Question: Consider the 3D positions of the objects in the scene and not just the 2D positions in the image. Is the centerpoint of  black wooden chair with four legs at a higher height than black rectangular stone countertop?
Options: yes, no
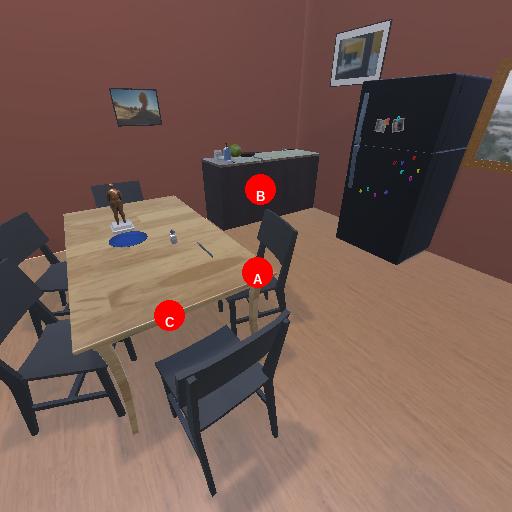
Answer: yes